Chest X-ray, AP view. Patient: 43 years old, sex M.
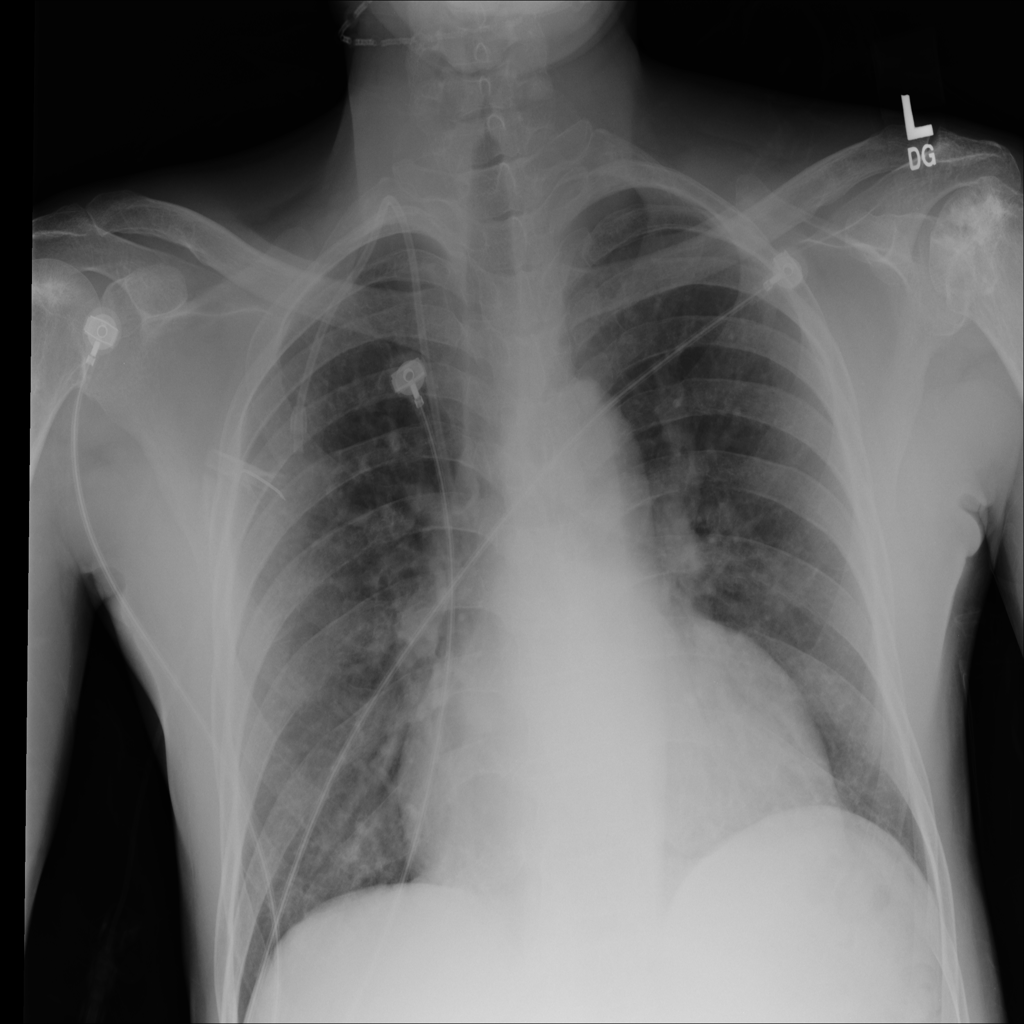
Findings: No Finding